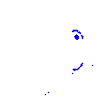
Particle: electron